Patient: sex F, age 68
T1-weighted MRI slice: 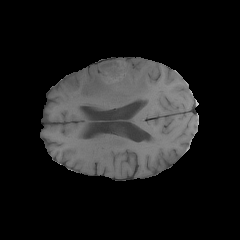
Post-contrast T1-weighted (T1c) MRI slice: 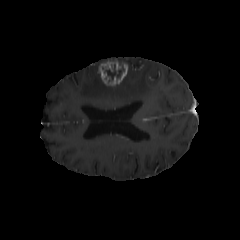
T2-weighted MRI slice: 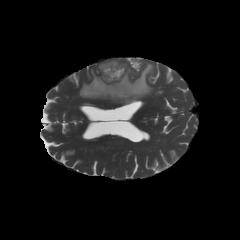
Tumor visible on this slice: yes
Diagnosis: Glioblastoma, IDH-wildtype
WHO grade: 4